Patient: sex M, age 53
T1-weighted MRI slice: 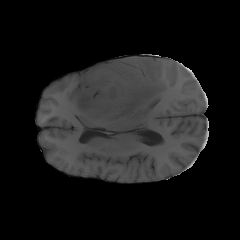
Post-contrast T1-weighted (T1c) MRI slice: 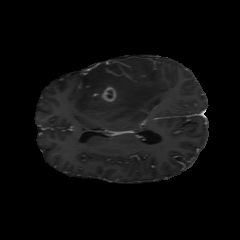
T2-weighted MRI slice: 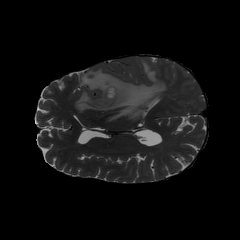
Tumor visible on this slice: yes
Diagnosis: Glioblastoma, IDH-wildtype
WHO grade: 4